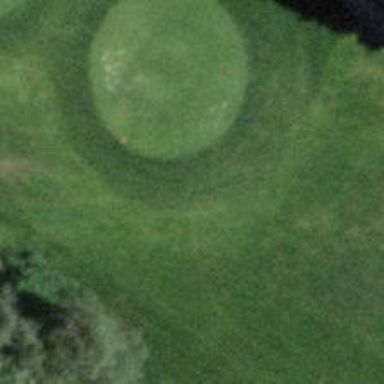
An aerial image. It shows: Grass area designated as golf tee.